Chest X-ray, AP view. Patient: 40 years old, sex F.
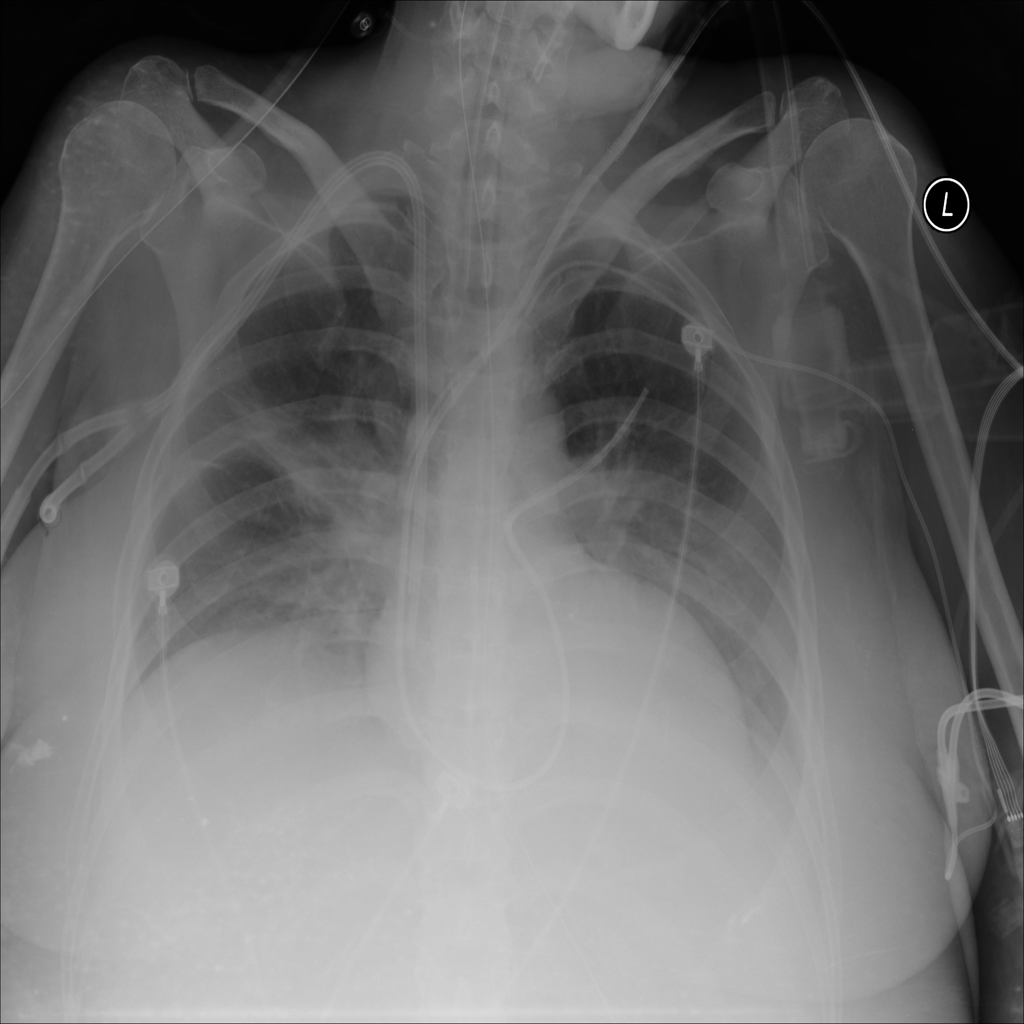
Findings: Atelectasis, Consolidation, Effusion